Interaction volume radius: 5 \u00c5
Interaction volume height: 15 \u00c5
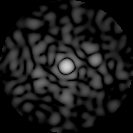
Disorder parameter: 0.8386